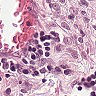
Metastatic tissue present: yes